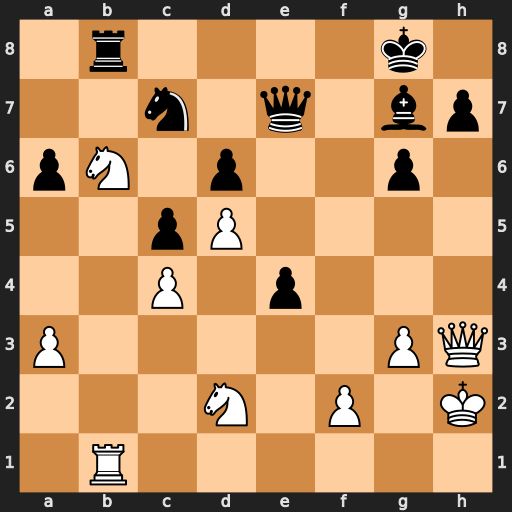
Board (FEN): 1r4k1/2n1q1bp/pN1p2p1/2pP4/2P1p3/P5PQ/3N1P1K/1R6
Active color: w
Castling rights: -
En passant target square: -
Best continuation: Nc8 Rxc8 Qxc8+